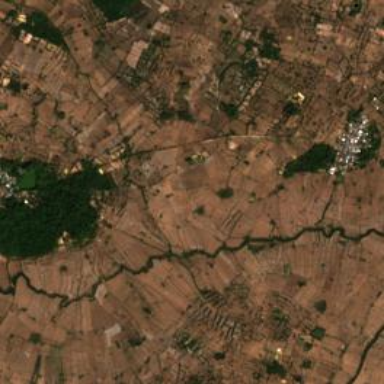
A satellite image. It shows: Farmland with rice crops being cultivated. The rice field is used to produce rice.